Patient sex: M
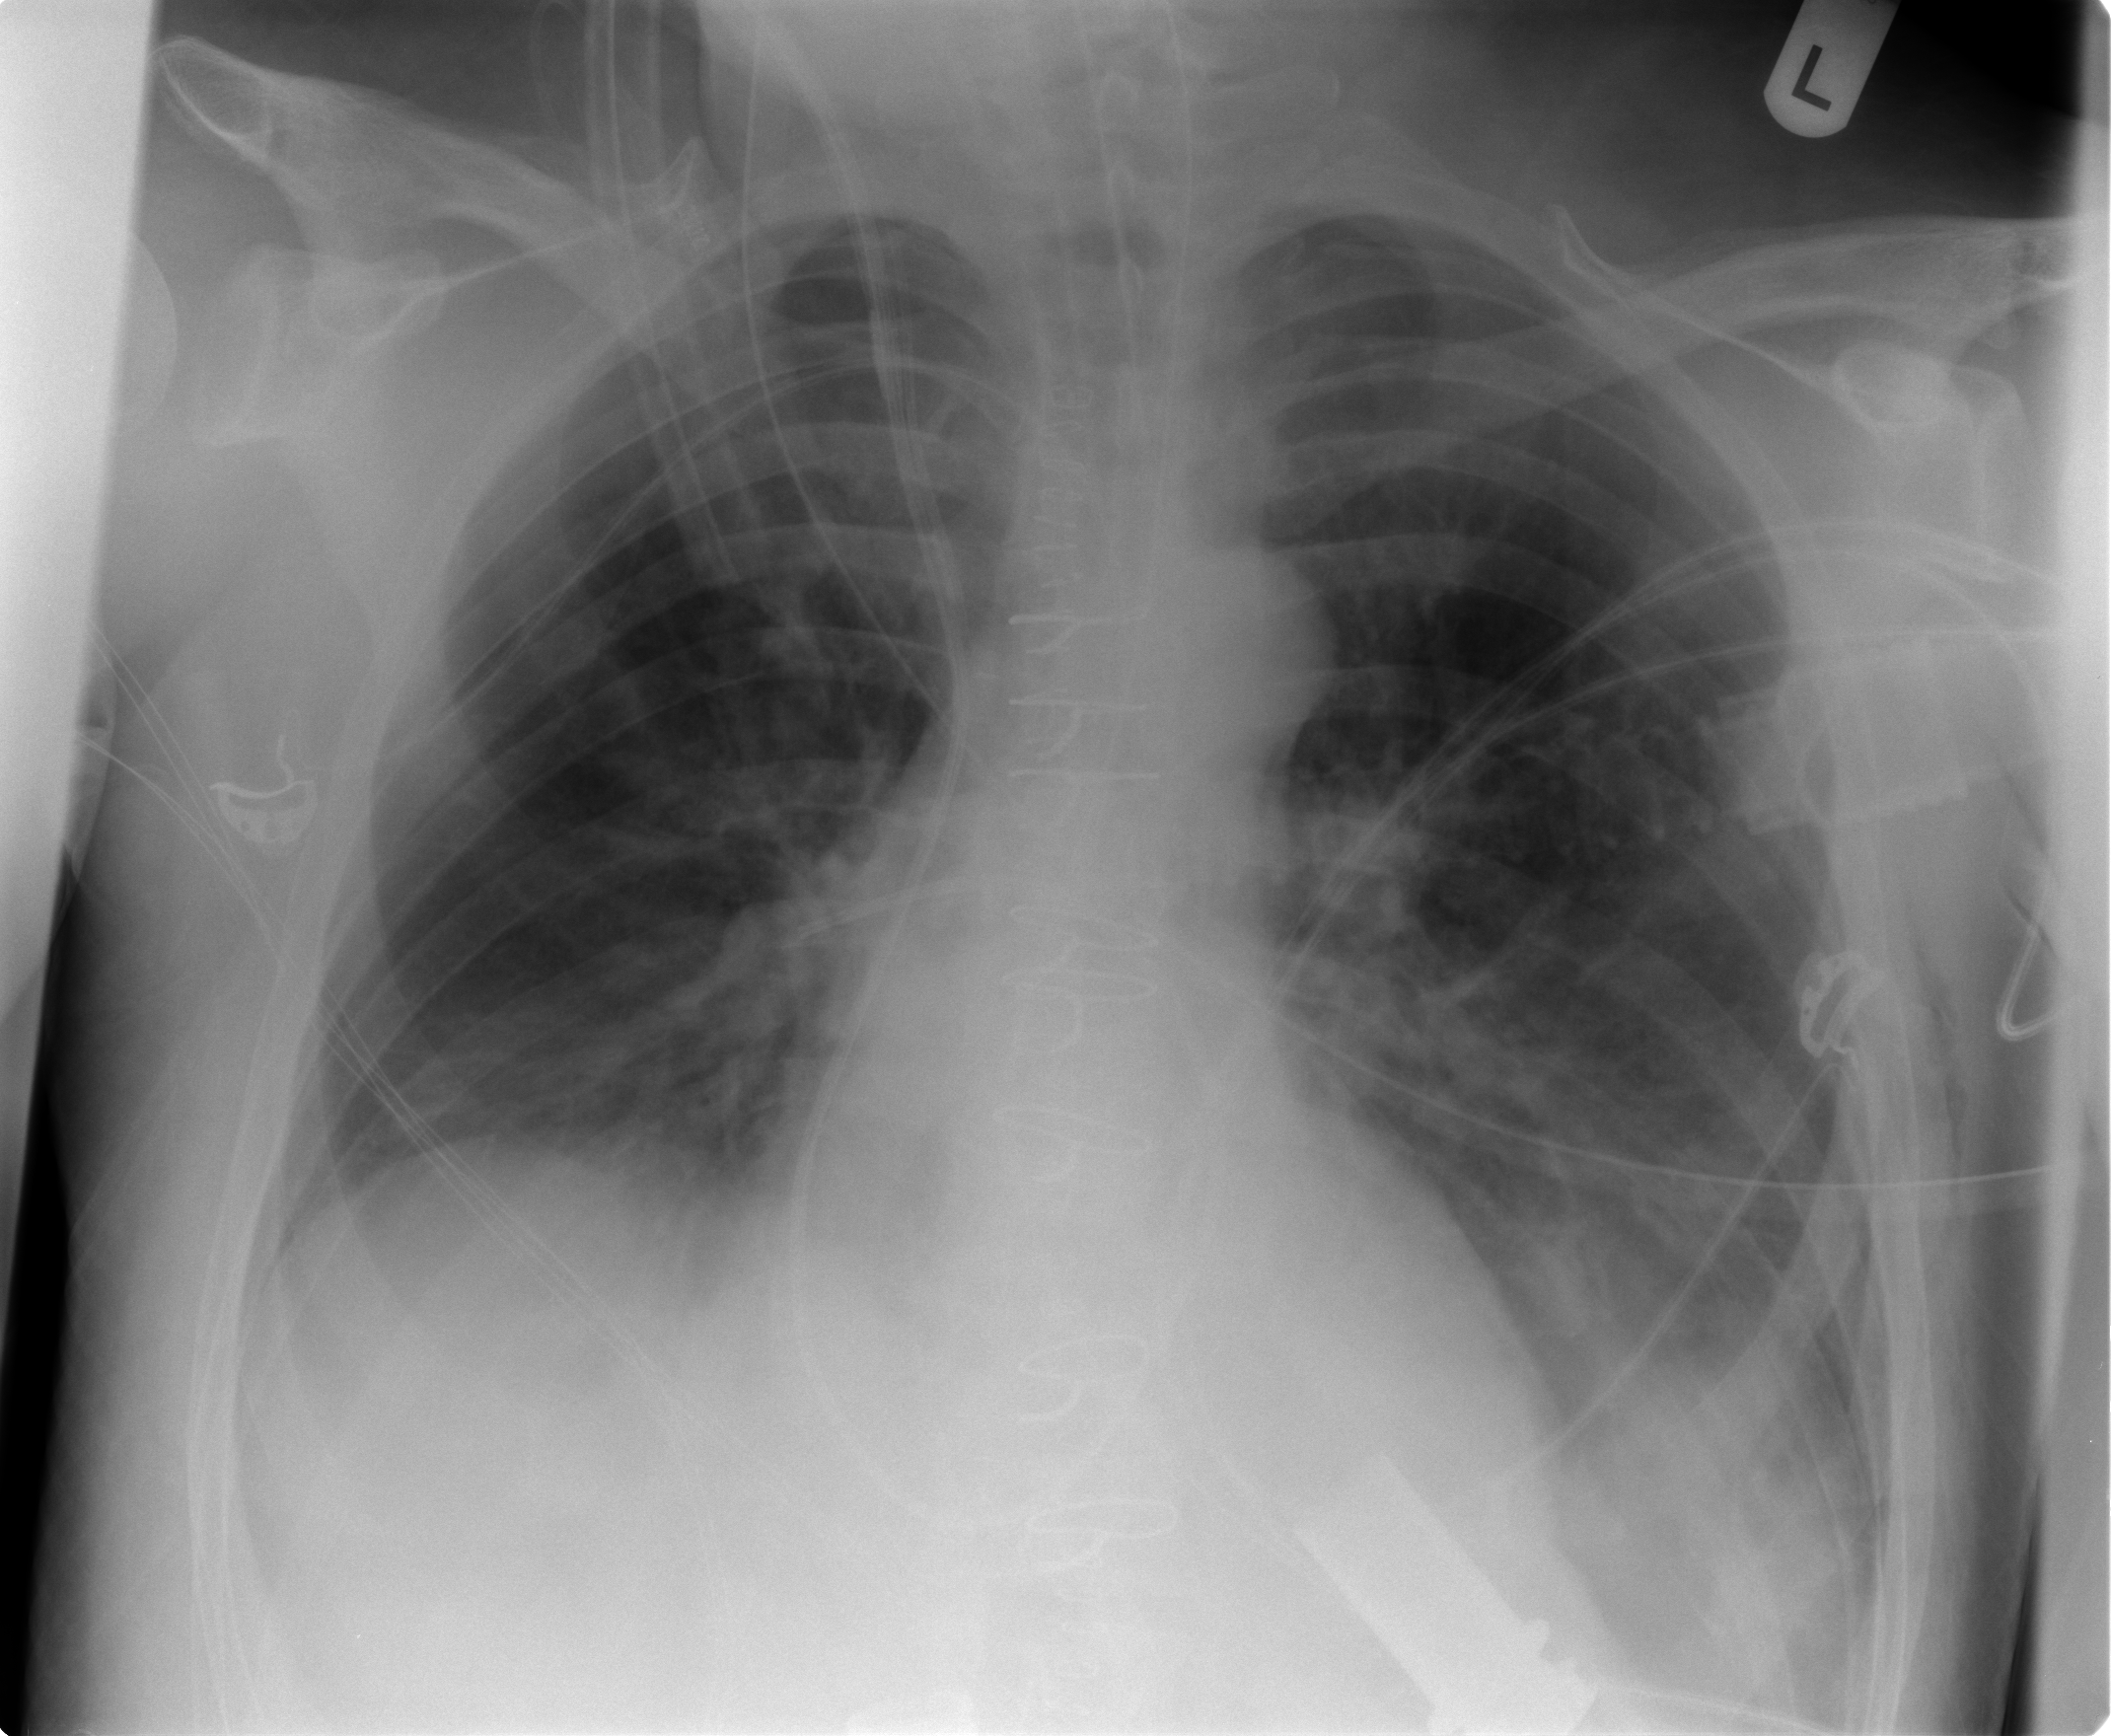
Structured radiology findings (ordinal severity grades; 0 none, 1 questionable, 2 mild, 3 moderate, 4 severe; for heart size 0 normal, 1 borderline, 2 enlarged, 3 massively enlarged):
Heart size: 0
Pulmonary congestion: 2
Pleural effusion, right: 0
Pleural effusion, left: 2
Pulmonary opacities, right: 0
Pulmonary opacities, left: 2
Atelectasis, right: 2
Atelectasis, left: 2